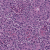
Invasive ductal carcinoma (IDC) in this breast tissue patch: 1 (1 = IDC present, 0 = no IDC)